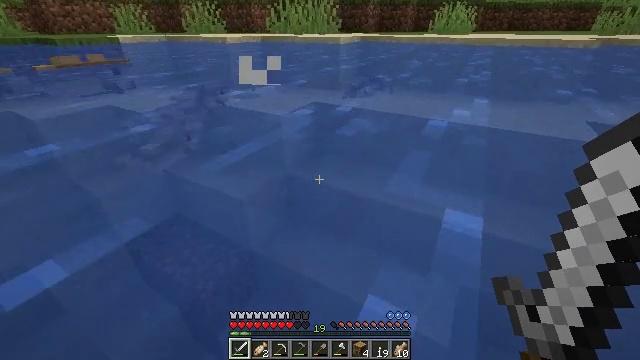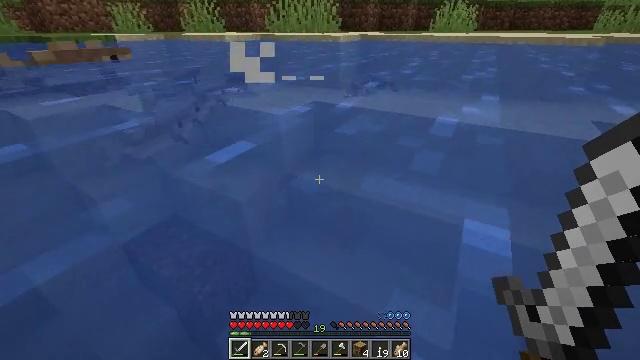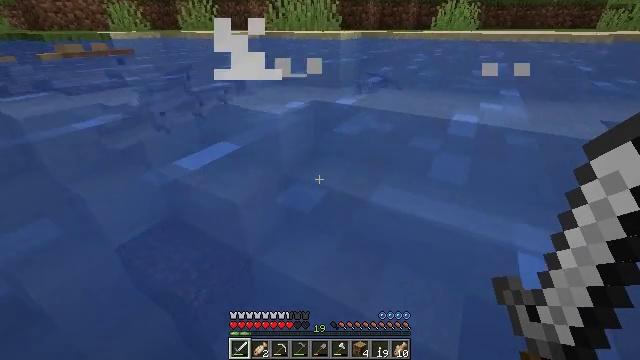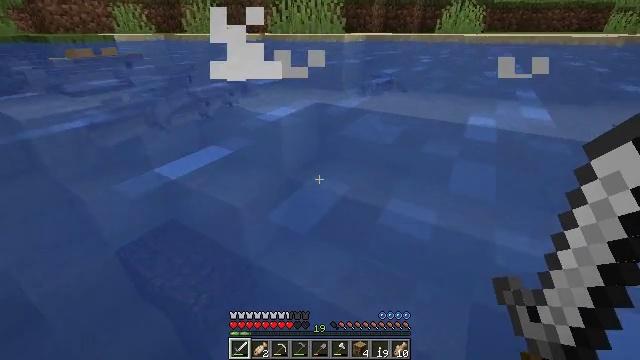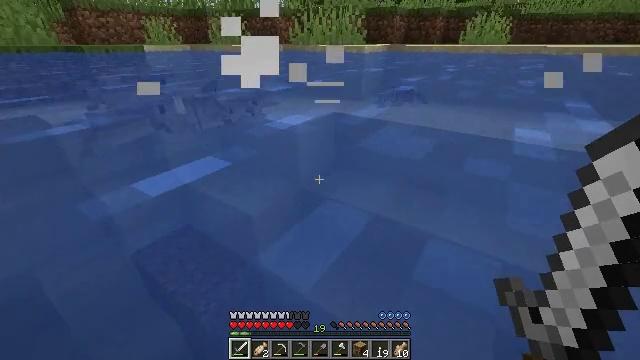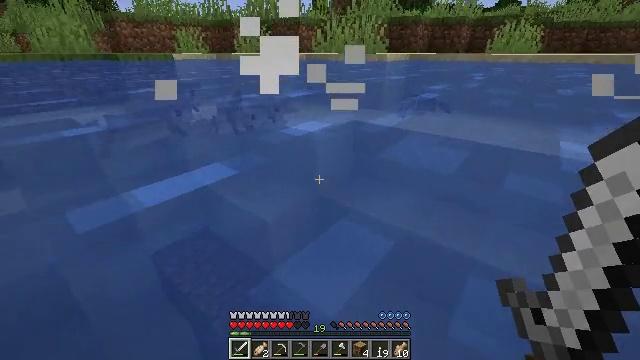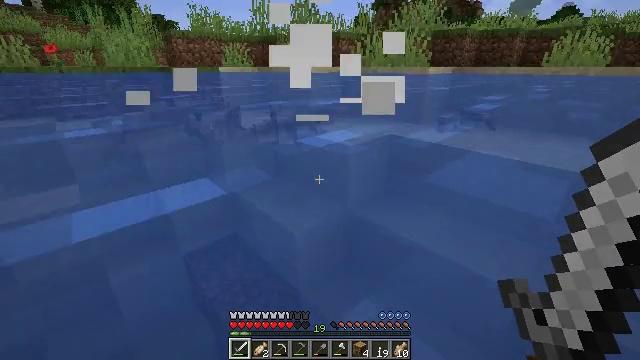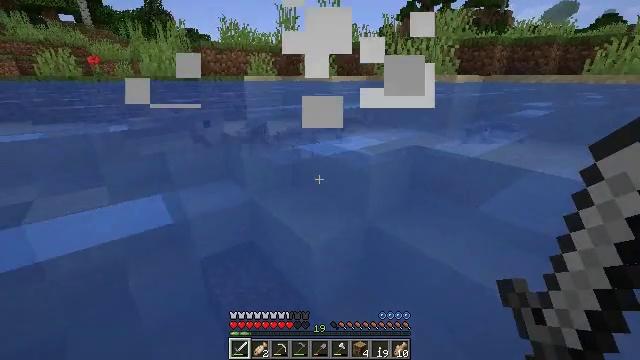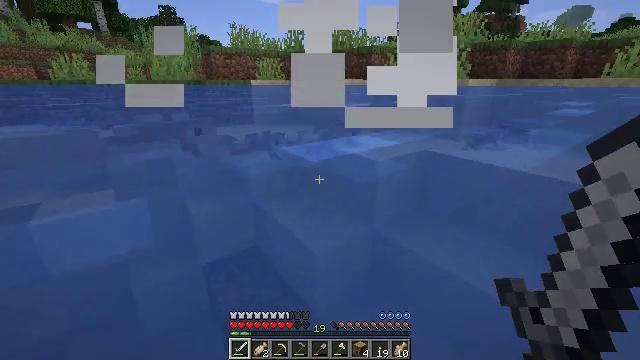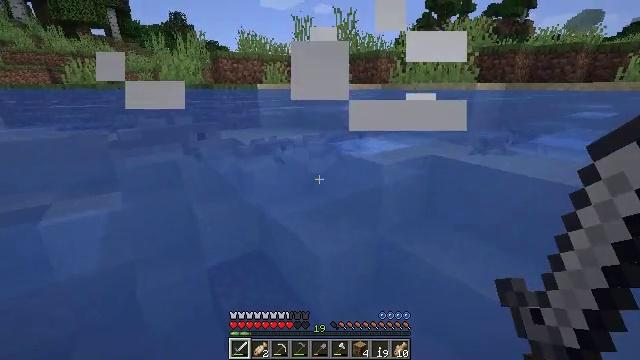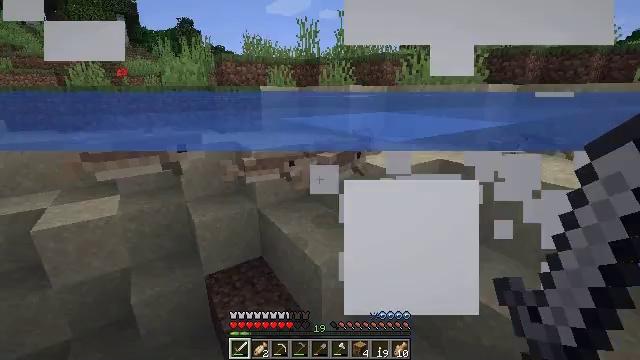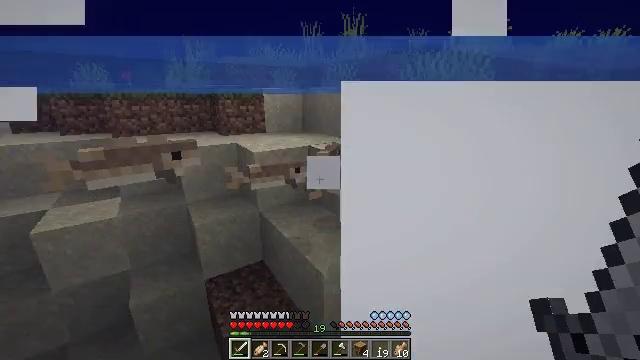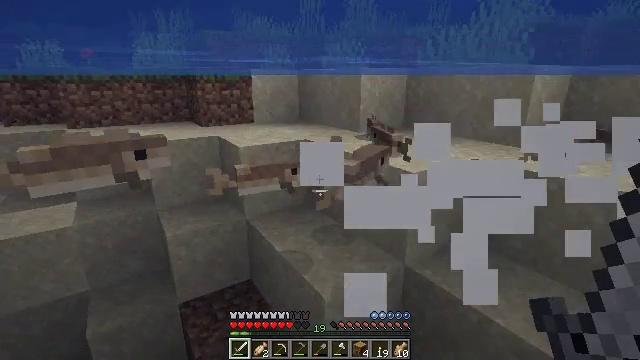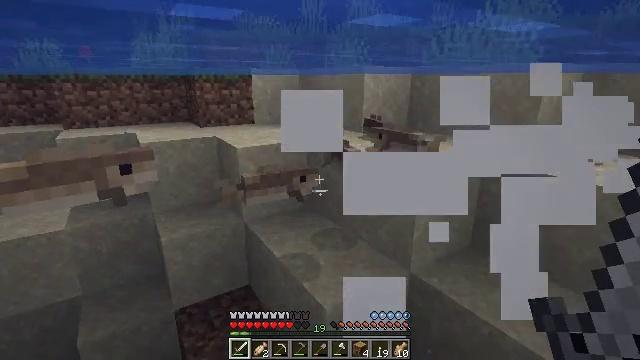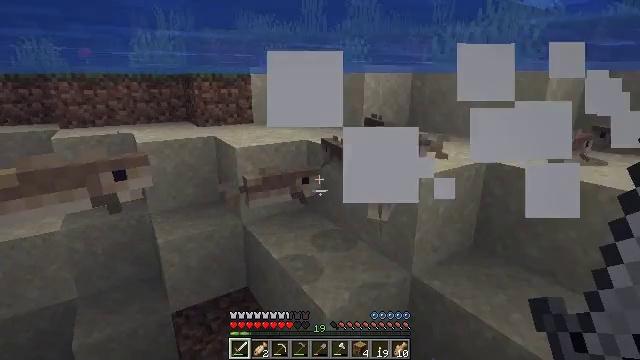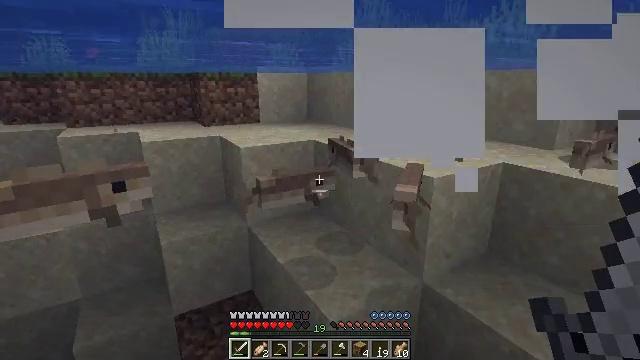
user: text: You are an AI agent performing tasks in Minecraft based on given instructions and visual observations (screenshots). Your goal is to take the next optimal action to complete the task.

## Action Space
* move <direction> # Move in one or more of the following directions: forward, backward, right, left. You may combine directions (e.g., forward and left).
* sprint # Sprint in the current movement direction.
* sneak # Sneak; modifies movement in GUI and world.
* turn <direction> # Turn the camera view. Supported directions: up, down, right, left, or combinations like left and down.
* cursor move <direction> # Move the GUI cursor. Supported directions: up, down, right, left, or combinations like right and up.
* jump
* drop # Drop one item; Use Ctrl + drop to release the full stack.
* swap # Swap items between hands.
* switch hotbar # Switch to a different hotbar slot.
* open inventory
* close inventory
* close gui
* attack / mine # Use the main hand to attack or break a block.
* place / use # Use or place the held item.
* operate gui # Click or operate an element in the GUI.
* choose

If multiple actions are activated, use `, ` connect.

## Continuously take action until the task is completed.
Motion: motion action
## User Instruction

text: Hunt a cod.
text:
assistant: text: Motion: move forward
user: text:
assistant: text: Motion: move forward
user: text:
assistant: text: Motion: move forward
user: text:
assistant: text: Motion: move forward, turn left and up
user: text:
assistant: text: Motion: move forward, turn left and up
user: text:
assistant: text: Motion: move forward, turn left and up
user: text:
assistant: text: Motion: move forward, turn left and up
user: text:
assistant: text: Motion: move forward, turn left and up
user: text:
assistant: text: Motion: move forward, turn left
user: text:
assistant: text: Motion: move forward, turn left
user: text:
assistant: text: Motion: move forward
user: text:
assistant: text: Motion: move forward
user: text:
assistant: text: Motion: move forward
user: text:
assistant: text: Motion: move forward
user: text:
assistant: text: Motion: move forward, turn left
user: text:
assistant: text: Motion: move forward, turn left and down
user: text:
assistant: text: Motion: move forward, turn left and down, attack / mine
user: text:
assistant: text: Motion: move forward, turn down, attack / mine
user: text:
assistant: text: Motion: move forward, attack / mine
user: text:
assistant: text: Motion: move forward
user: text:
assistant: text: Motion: move forward
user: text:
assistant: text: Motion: no_op
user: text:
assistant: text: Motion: no_op
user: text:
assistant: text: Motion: turn right and up
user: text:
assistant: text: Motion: turn right and up
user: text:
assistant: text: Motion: turn right and up
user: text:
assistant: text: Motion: turn right and up
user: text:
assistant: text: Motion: turn right
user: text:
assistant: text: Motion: move forward, jump
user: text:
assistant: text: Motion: move forward, jump